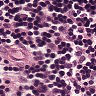
Metastatic tissue present: no